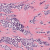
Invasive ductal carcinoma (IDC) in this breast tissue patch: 1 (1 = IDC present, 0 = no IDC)